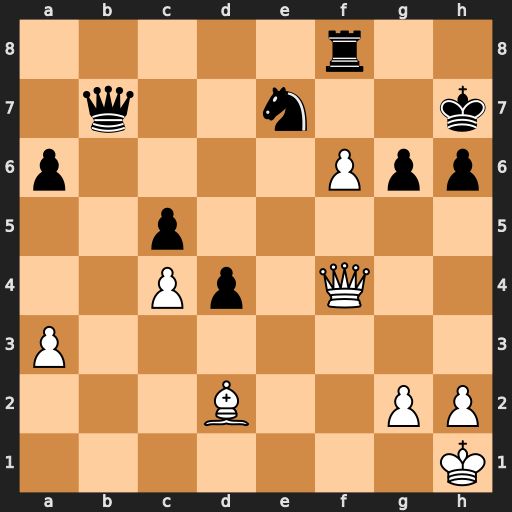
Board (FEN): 5r2/1q2n2k/p4Ppp/2p5/2Pp1Q2/P7/3B2PP/7K
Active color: w
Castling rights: -
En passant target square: -
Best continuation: Qxh6+ Kg8 Qg7#